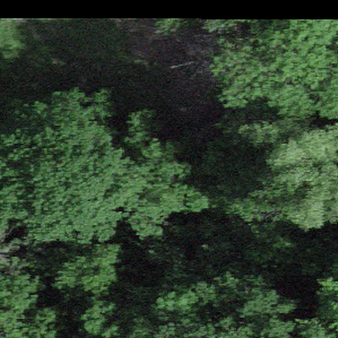
Label: other